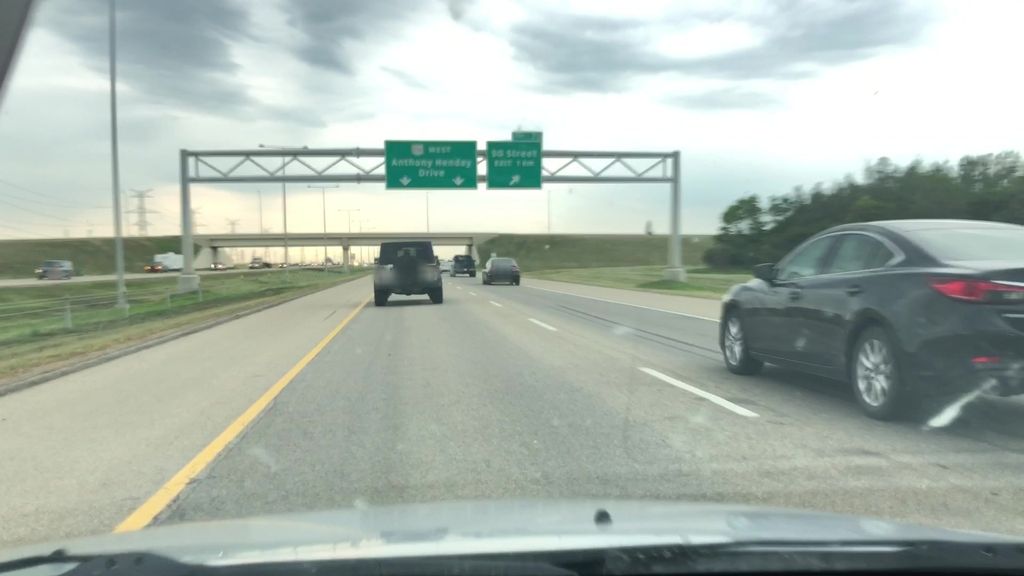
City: edmonton